Field crop: maize
Growth stage: 2
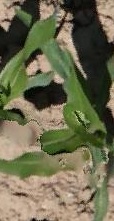
Species: maize